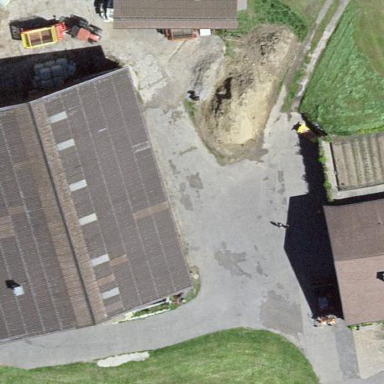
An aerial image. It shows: Farmyard area.